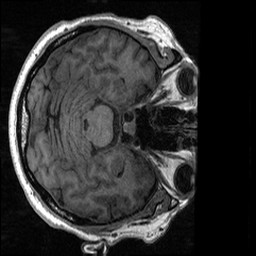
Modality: T1w
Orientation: axial
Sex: male
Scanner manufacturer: ge
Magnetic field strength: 3 T
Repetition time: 0.0064 s
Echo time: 0.00281 s